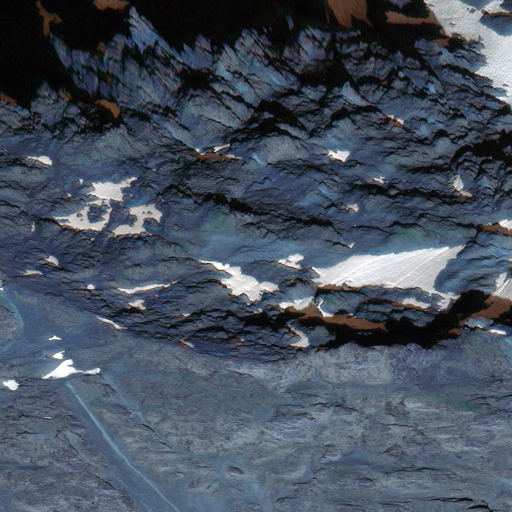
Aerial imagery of mountain in Alaska named West Twin Peak containing only unknown